Aerial crown-view tile of a tropical tree (Barro Colorado Island, Panama), acquired 20250818:
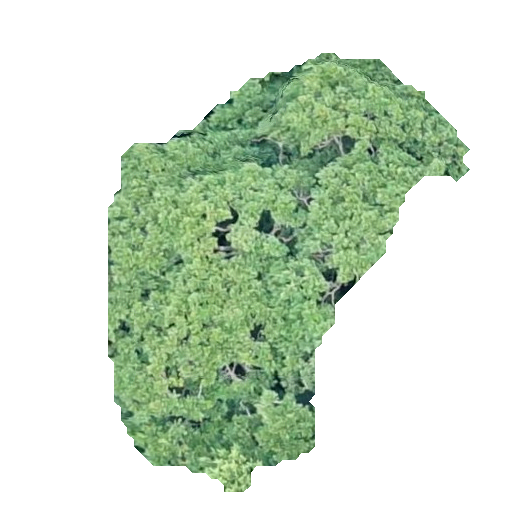
Species: Simarouba amara
GBIF accepted scientific name: Simarouba amara
Crown area: 135.726 m²